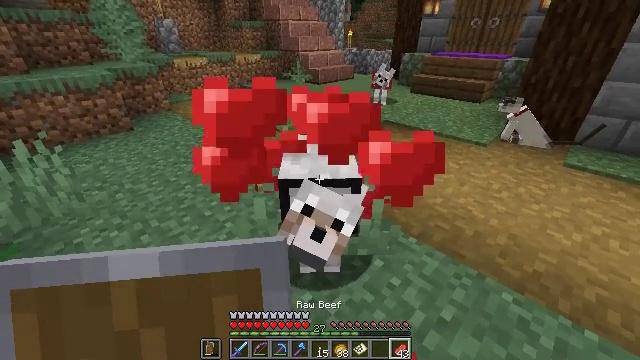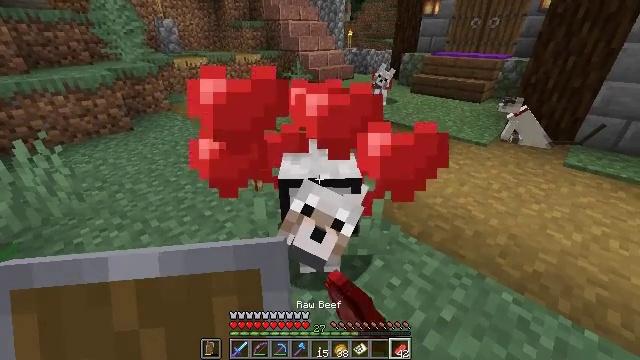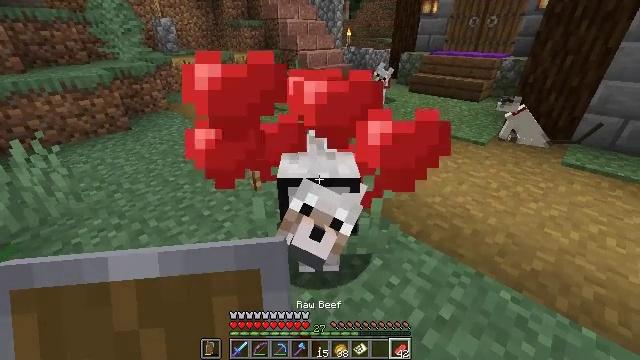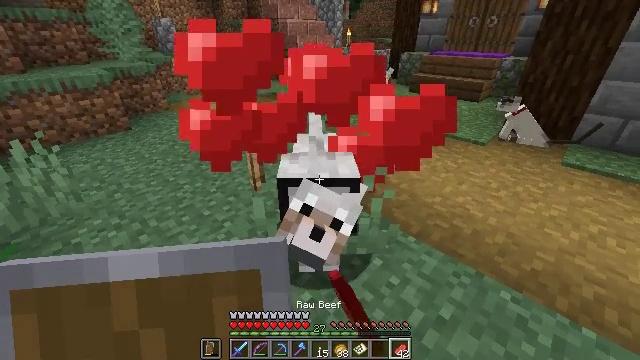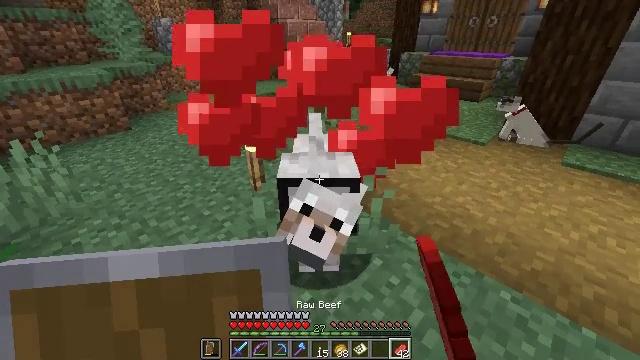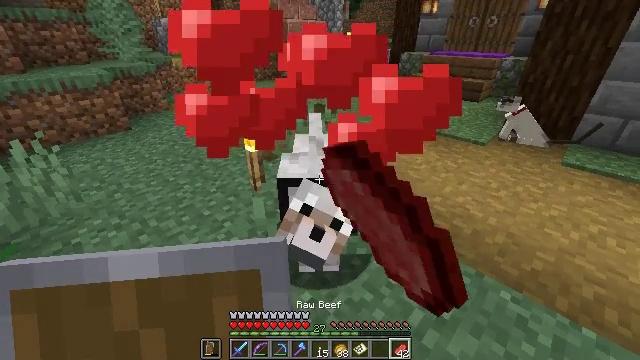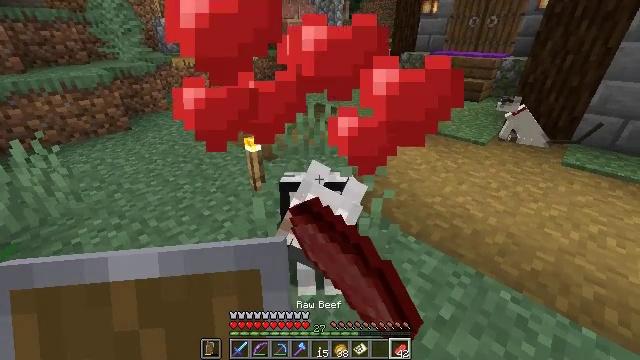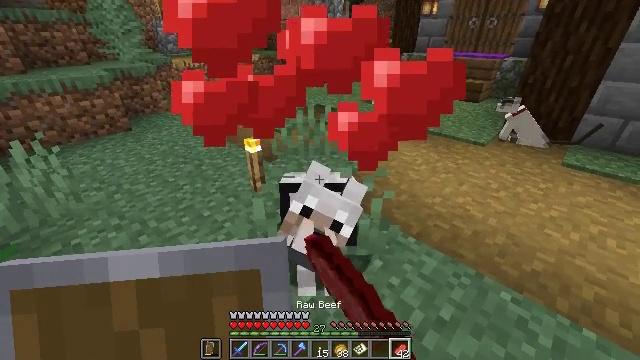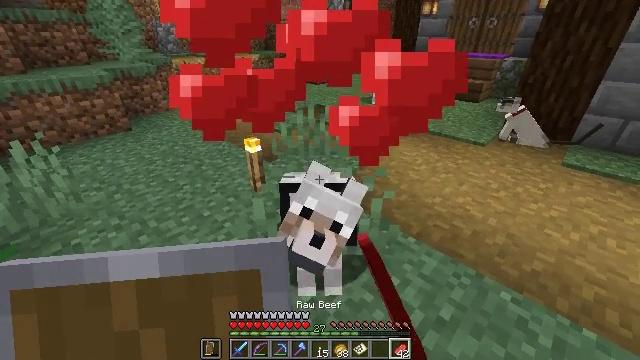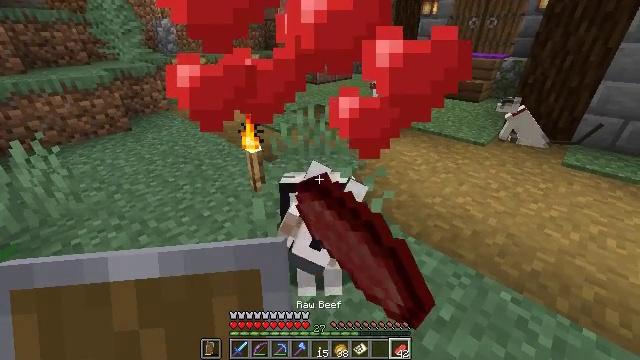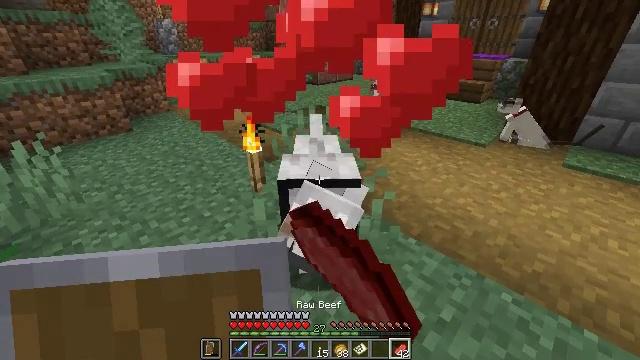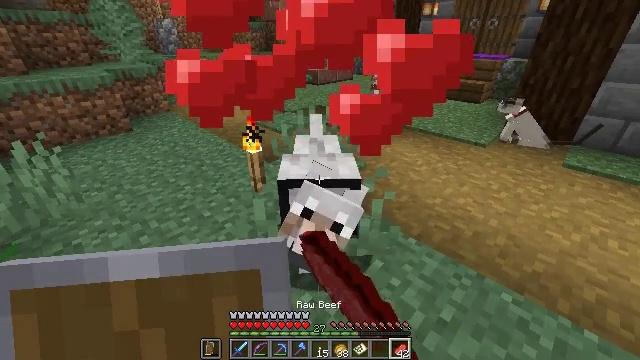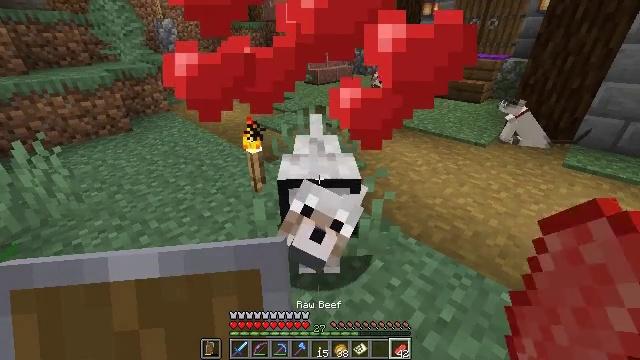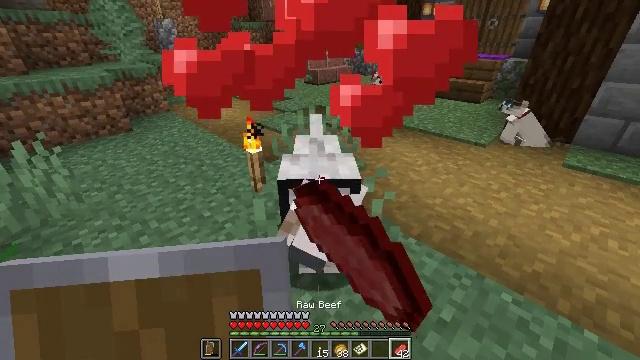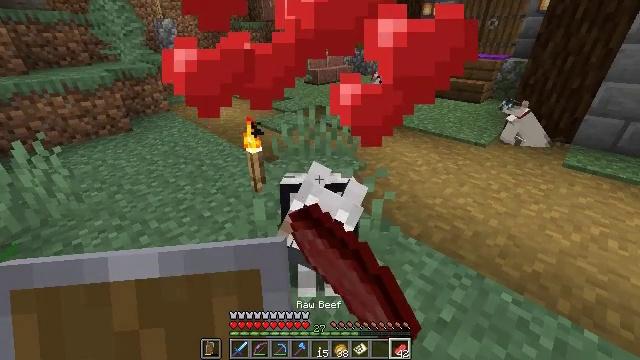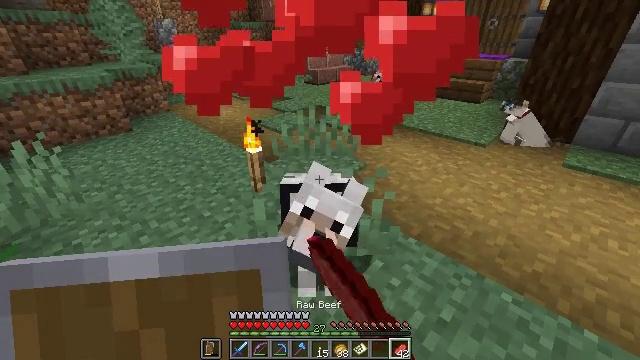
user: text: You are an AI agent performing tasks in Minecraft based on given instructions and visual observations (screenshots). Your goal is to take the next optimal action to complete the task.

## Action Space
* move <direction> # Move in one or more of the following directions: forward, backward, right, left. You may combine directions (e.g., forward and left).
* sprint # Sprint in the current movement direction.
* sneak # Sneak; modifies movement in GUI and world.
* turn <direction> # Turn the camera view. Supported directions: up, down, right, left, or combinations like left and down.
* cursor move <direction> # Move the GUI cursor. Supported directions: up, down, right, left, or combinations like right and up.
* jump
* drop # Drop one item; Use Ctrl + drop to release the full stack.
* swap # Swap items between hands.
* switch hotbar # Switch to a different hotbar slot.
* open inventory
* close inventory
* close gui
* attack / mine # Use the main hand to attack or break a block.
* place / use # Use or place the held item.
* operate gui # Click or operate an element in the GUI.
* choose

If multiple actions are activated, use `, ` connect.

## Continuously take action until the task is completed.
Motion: motion action
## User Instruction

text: Attack the clay block to obtain it.
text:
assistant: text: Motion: use / place
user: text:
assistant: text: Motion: use / place
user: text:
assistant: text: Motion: use / place
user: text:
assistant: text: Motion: use / place
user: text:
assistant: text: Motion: use / place
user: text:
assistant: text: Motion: use / place
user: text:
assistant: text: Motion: use / place
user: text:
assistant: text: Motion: use / place
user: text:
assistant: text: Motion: use / place
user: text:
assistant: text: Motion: use / place
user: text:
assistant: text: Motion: use / place
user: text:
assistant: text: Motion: use / place
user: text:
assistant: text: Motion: use / place
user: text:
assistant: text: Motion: use / place
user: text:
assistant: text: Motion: no_op
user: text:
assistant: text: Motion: no_op
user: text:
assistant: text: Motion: no_op
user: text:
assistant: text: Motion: no_op
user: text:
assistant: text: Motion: no_op
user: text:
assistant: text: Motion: use / place
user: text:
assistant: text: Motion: use / place
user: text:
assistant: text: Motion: no_op
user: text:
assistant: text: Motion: no_op
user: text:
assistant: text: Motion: no_op
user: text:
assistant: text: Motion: no_op
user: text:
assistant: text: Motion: no_op
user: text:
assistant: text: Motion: no_op
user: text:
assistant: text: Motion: move right, turn left and up
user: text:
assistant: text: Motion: move right
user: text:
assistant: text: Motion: move right, turn left and down